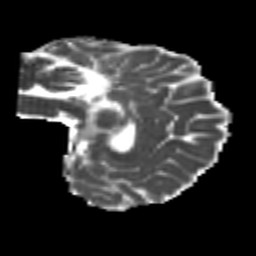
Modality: MD
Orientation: sagittal
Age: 23
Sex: female
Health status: healthy
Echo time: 0.074 s